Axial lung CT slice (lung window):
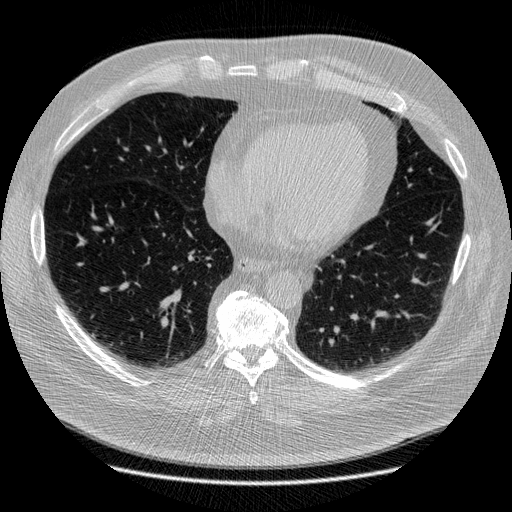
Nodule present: no